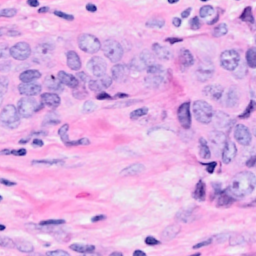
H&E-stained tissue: Breast